Interaction volume radius: 5 \u00c5
Interaction volume height: 20 \u00c5
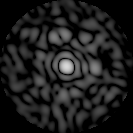
Disorder parameter: 0.8945